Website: walmart
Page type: billing-address
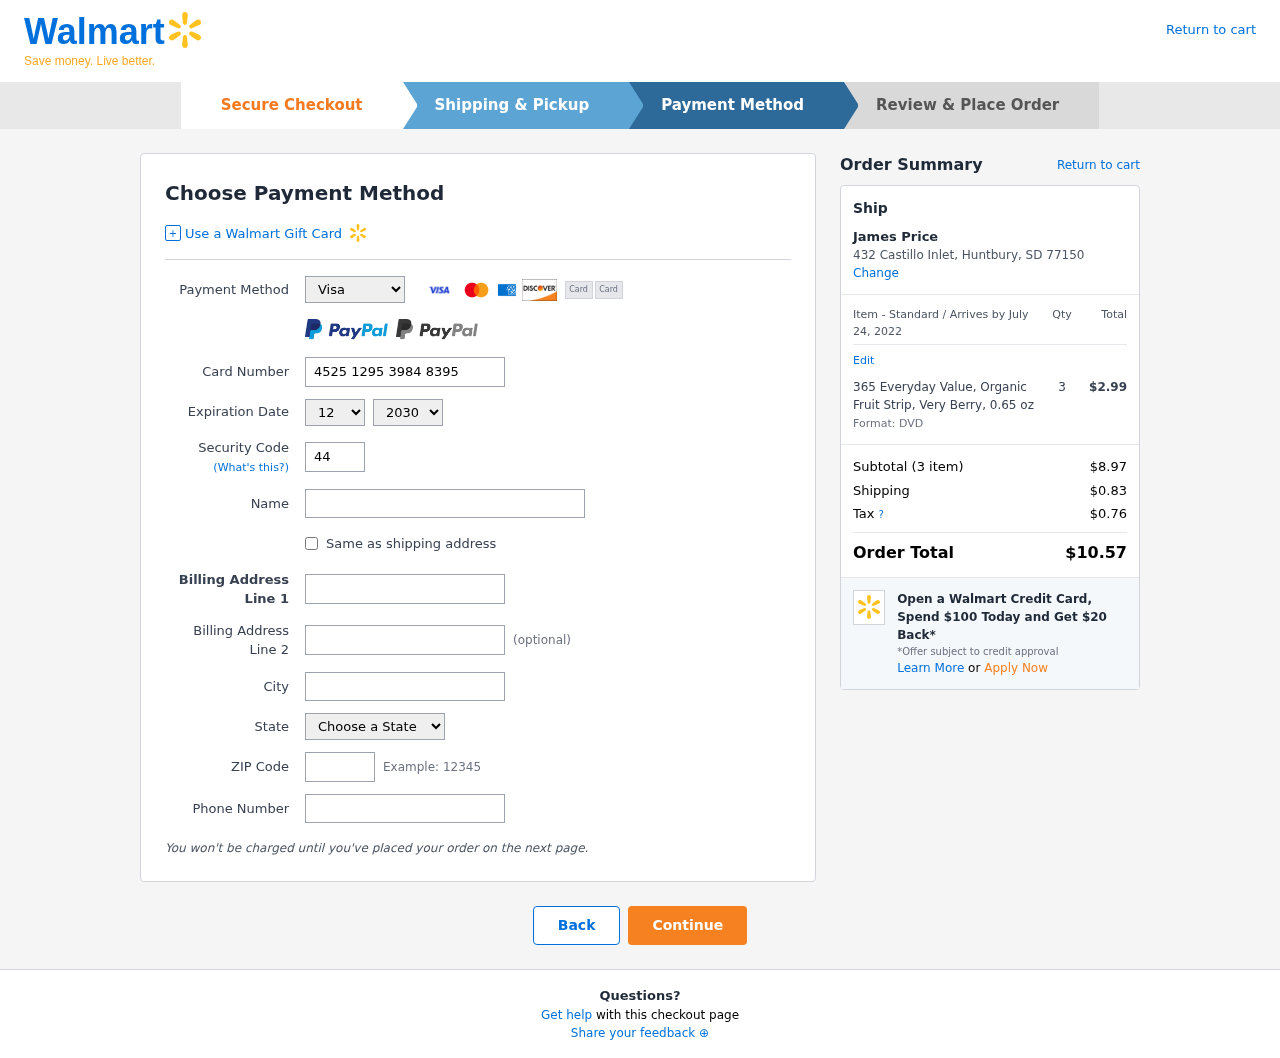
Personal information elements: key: PII_CARD_CVV
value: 446
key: PII_CARD_EXPIRY_MONTH
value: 12
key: PII_CARD_EXPIRY_YEAR
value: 30
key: PII_CARD_NUMBER
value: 4525 1295 3984 8395
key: PII_CARD_TYPE
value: Visa
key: PII_CITY
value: Huntbury
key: PII_CITY_STATE_ZIP
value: Huntbury, SD 77150
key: PII_FULLNAME
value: James Price
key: PII_PHONE
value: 3378205837
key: PII_POSTCODE
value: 77150
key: PII_STATE
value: South Dakota
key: PII_STREET
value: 432 Castillo Inlet
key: PII_FULLNAME2
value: James Price
Product elements: key: PRODUCT1_NAME
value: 365 Everyday Value, Organic Fruit Strip, Very Berry, 0.65 oz
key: PRODUCT1_PRICE
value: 2.99
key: PRODUCT1_QUANTITY
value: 3
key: PRODUCT1_DESC
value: Format: DVD
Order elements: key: ORDER_DELIVERY_DATE
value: July 24, 2022
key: ORDER_NUM_ITEMS
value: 3
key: ORDER_SUBTOTAL
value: $8.97
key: ORDER_SHIPPING_COST
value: $0.83
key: ORDER_TAX
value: $0.76
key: ORDER_TOTAL
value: $10.57